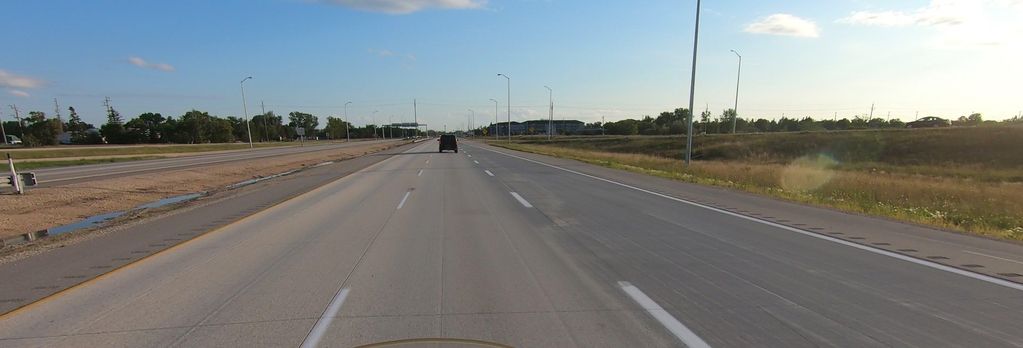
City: winnipeg